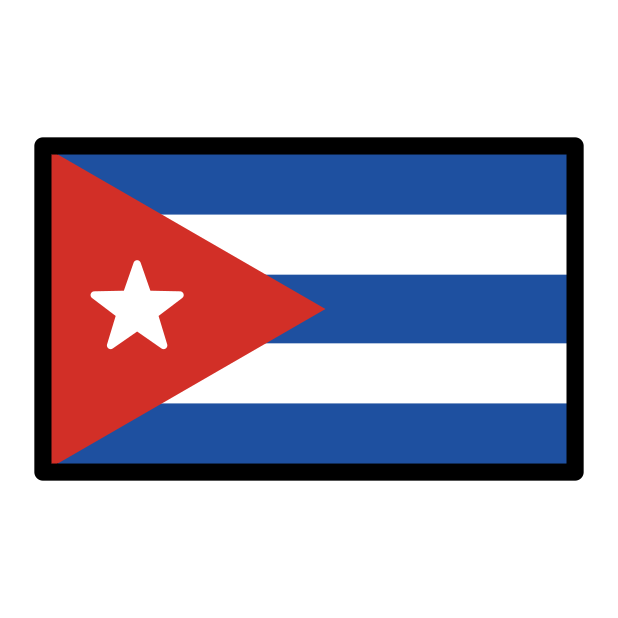
flag: Cuba